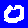
Digit: 0